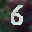
Label: 6